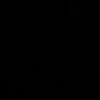
Label: dusty